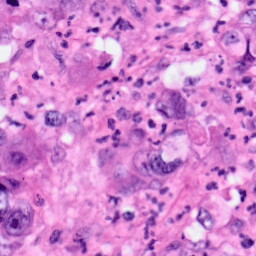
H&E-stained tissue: Pancreatic